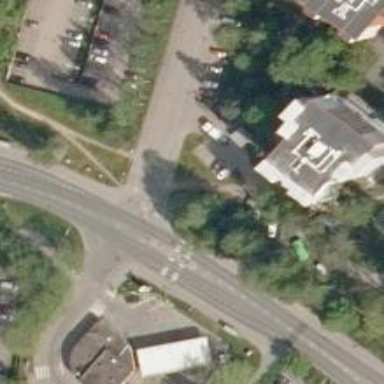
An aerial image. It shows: Uncontrolled road crossing.